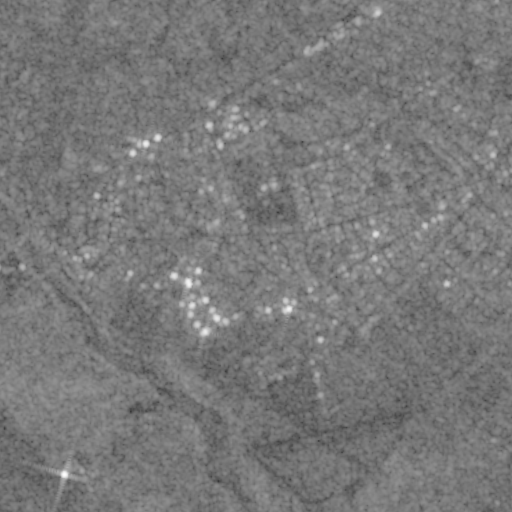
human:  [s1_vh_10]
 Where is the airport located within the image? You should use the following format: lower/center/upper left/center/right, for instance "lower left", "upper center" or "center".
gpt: The airport is located in the lower right of the image.
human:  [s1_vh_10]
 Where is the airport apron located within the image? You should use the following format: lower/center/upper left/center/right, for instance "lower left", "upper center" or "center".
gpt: The airport apron is located in the lower right of the image.
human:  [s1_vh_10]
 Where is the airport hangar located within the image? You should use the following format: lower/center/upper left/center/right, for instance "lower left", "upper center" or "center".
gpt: The airport hangar is located in the lower center of the image.
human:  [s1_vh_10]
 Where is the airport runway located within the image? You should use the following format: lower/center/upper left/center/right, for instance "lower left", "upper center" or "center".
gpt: The airport runway is located in the lower right of the image.
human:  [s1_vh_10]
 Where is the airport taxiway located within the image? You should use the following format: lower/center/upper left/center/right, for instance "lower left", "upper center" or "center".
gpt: The airport taxiway is located in the lower right of the image.
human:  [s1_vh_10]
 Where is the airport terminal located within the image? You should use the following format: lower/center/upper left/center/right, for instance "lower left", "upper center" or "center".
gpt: The airport terminal is located in the lower right of the image.
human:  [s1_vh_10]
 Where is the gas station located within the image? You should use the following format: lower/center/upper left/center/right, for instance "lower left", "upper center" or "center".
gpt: The gas station is located in the upper right of the image.
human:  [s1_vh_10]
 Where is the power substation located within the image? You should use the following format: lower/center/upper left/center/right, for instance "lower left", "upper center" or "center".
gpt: The power substation is located in the lower left of the image.
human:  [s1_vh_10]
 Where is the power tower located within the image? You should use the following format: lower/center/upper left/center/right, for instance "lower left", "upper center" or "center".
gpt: The power tower is located in the left of the image.
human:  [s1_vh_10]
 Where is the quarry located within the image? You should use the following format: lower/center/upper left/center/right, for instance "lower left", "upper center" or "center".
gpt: The quarry is located in the center left of the image.
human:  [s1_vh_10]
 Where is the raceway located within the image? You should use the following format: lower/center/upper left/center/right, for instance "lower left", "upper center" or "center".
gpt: The raceway is located in the lower right of the image.
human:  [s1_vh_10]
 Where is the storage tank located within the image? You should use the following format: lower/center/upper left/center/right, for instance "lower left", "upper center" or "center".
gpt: The storage tank is located in the upper left of the image.
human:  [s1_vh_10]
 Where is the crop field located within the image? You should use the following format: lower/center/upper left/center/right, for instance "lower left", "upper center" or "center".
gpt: There is no crop field in the image.

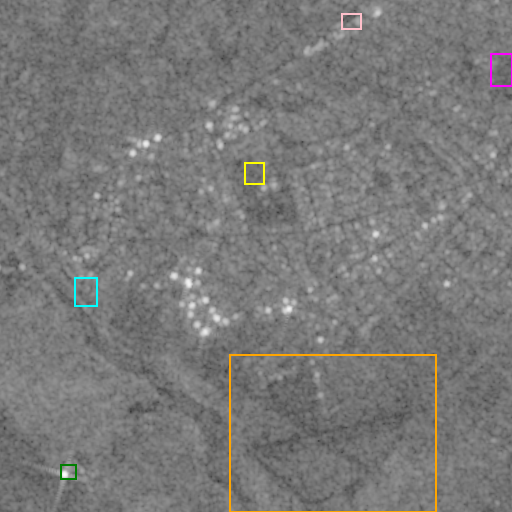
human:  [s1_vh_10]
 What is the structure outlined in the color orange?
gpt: The structure outlined in orange is an airport.
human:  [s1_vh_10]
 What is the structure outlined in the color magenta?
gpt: The structure outlined in magenta is a park.
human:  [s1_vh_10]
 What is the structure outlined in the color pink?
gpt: The structure outlined in pink is a parking lot.
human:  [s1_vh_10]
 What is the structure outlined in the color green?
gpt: The structure outlined in green is a power substation.
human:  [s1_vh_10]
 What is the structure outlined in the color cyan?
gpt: The structure outlined in cyan is a quarry.
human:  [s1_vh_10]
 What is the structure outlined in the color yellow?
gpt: The structure outlined in yellow is a track.
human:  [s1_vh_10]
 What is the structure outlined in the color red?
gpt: There is no red outline.